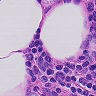
Metastatic tissue present: no